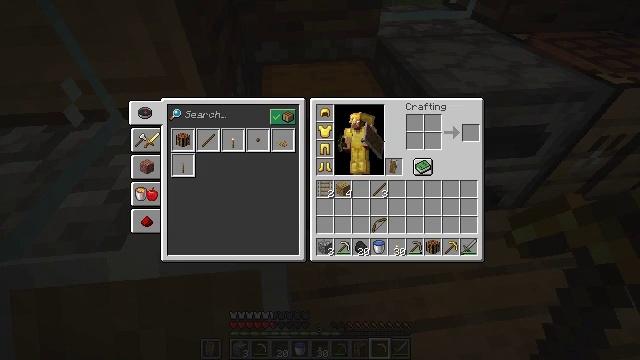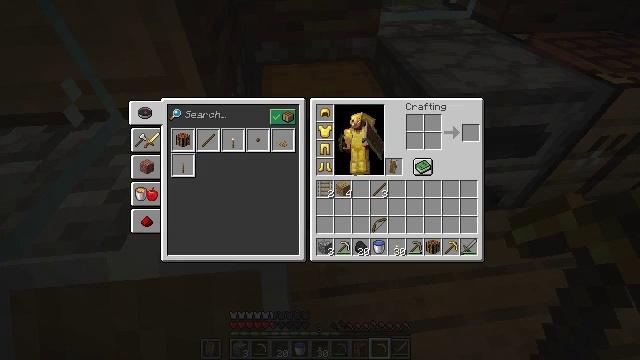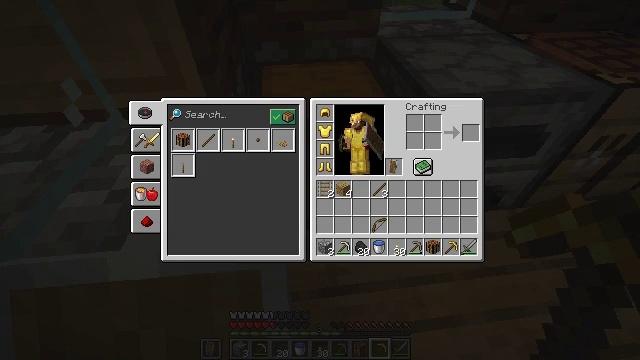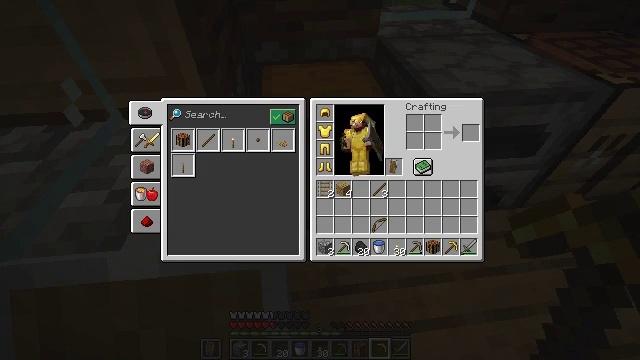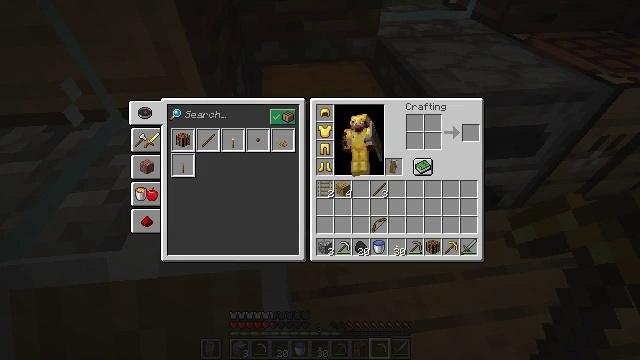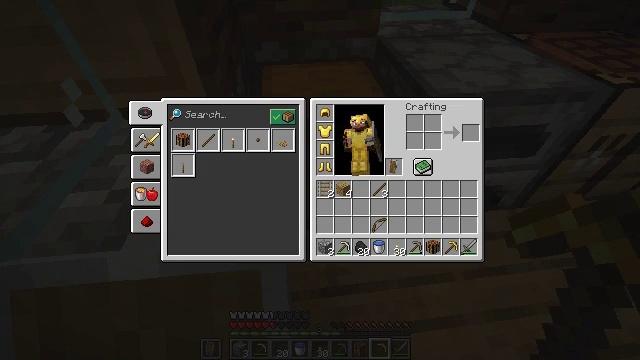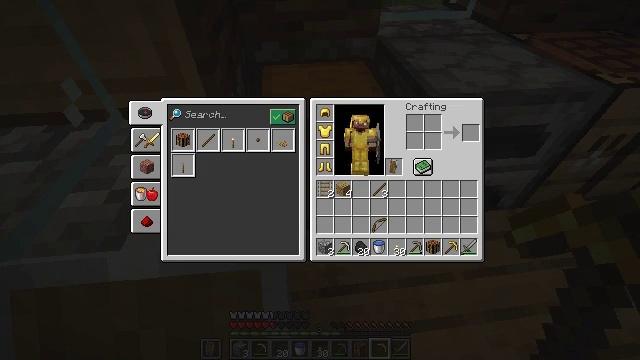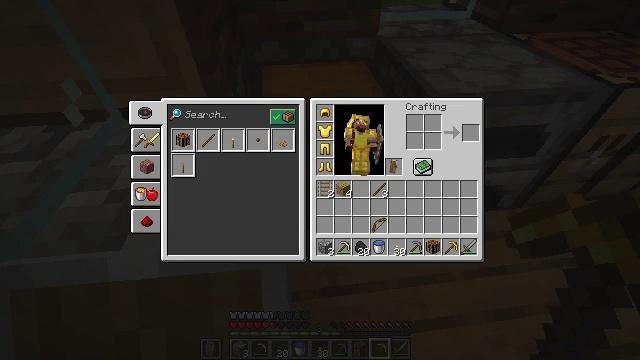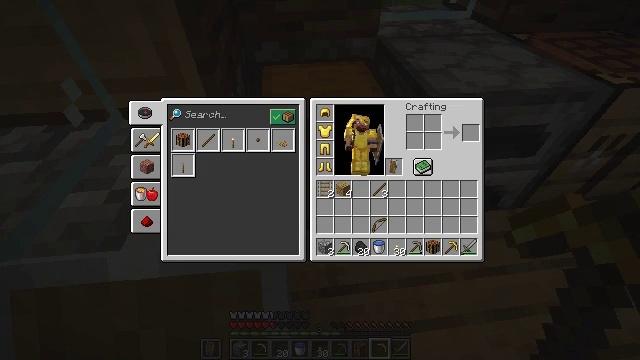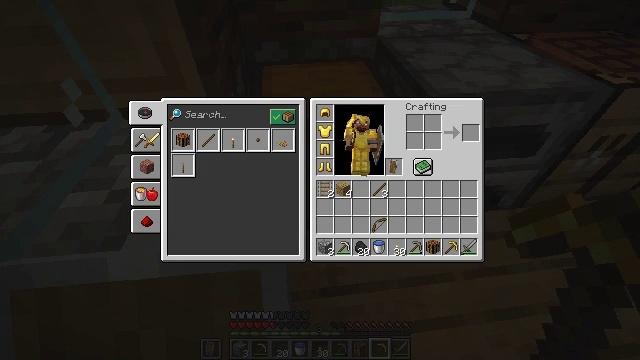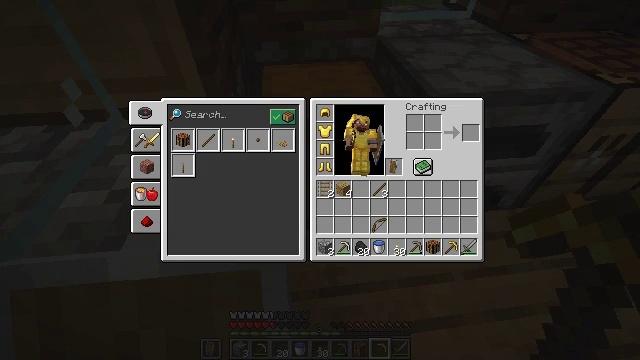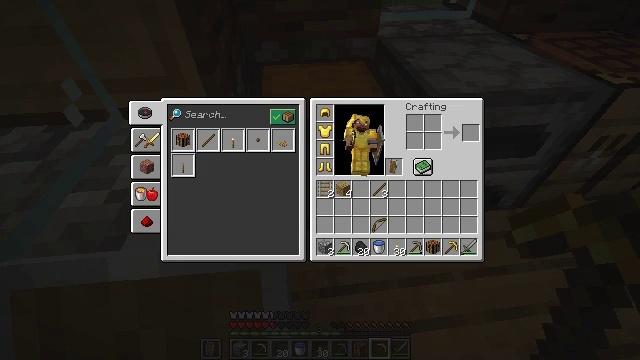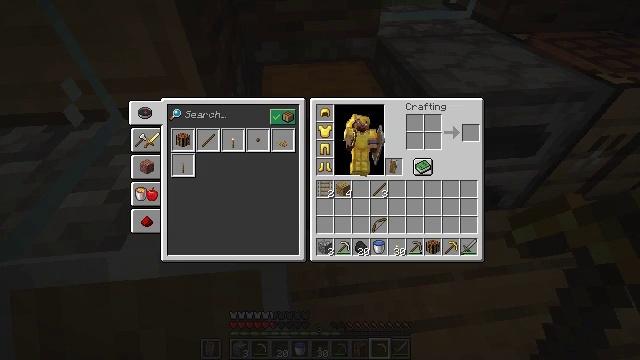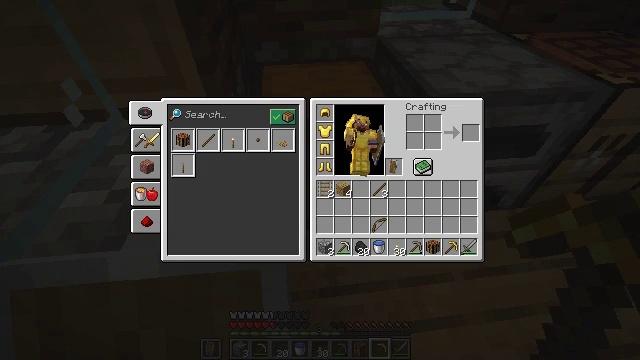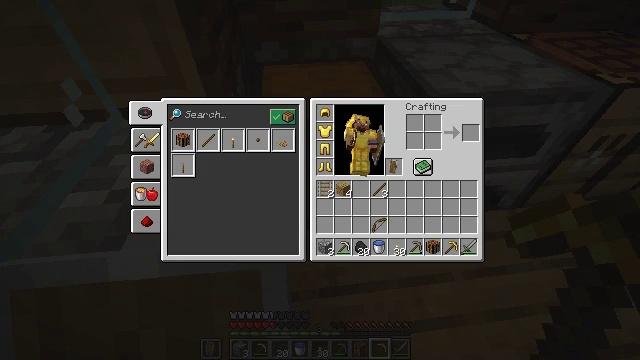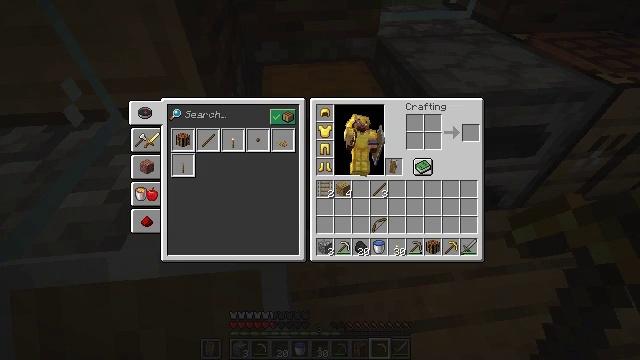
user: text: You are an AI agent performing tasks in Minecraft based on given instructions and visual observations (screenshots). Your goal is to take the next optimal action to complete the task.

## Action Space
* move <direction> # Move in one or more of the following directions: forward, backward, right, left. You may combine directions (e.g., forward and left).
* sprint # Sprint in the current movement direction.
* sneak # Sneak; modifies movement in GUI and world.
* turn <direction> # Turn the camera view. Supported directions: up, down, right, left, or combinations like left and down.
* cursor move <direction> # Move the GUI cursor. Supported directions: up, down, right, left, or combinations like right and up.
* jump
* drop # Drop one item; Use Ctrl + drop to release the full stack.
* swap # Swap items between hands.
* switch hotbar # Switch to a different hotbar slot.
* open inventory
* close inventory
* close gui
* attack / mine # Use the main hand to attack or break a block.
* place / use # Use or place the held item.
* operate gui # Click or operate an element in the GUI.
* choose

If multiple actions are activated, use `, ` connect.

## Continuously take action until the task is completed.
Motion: motion action
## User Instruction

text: Mine the grass in the plains.
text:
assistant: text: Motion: turn right and down
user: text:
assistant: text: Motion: turn right and up
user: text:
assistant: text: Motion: turn right and up
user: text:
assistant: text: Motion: turn right
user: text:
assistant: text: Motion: turn right
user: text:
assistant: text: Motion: turn right
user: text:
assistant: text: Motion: no_op
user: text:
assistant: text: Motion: no_op
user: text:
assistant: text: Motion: no_op
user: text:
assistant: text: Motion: no_op
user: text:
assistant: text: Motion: no_op
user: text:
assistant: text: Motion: no_op
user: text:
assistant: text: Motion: no_op
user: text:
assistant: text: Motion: no_op
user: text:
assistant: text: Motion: no_op
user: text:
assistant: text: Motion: no_op
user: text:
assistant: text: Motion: no_op
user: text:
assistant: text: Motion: no_op
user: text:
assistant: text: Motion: no_op
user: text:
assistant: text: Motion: no_op
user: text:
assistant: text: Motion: no_op
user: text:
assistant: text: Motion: no_op
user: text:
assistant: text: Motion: no_op
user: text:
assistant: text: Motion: no_op
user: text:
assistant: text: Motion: no_op
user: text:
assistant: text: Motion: no_op
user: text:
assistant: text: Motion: no_op
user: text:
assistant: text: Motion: no_op
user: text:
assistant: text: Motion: open inventory
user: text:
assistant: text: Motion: open inventory